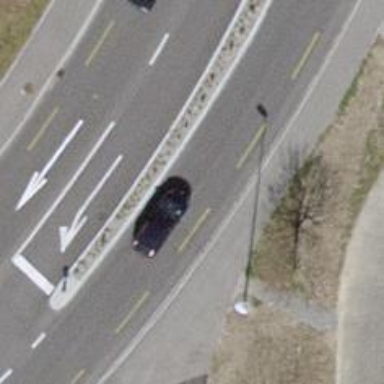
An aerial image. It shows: Secondary road with asphalt surface. The sidewalk on the right also has asphalt surface.